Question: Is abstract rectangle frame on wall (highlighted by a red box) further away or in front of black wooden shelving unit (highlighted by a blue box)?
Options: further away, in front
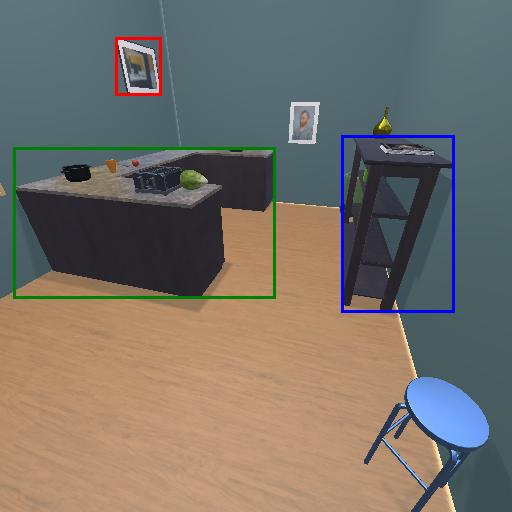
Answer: further away